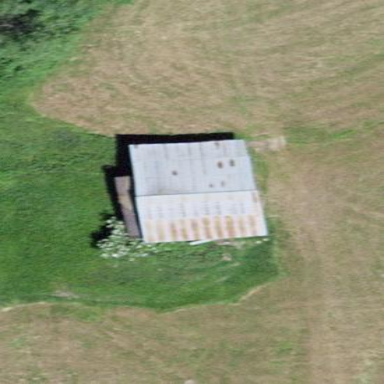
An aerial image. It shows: Barn.